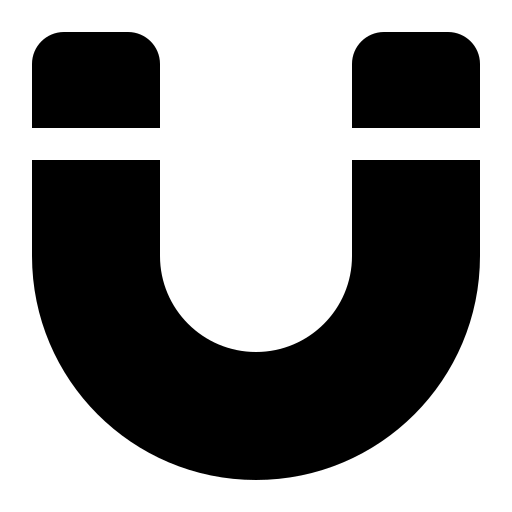
Tags: icon, FontAwesome, fa-icon, solid, magnet